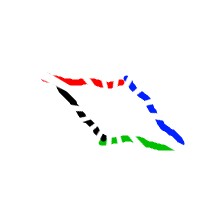
Shape: parallelogram